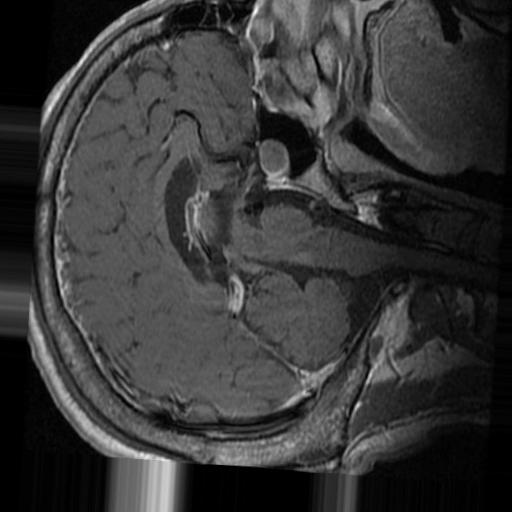
Label: brain_tumor